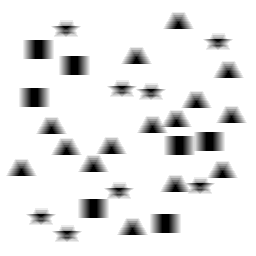
Squares: 7
Triangles: 15
Stars: 8
Total shapes: 30